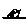
Label: moon